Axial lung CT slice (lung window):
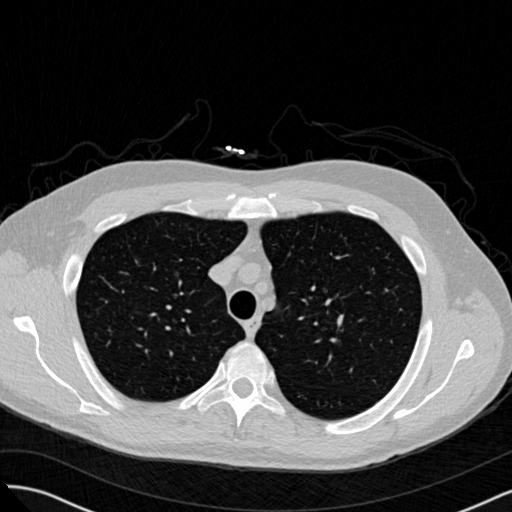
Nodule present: no